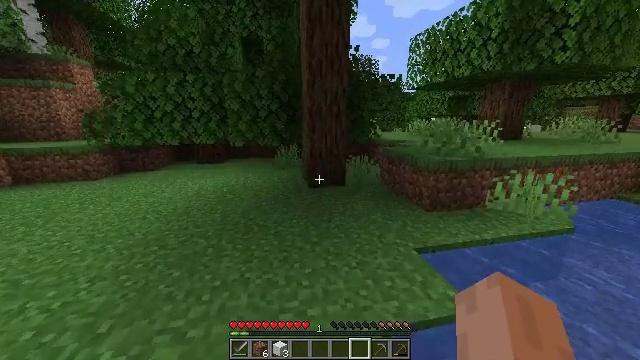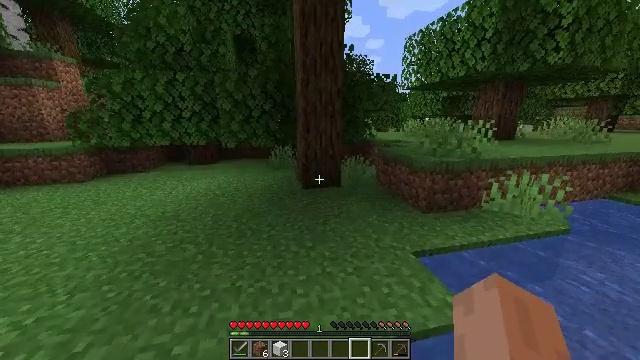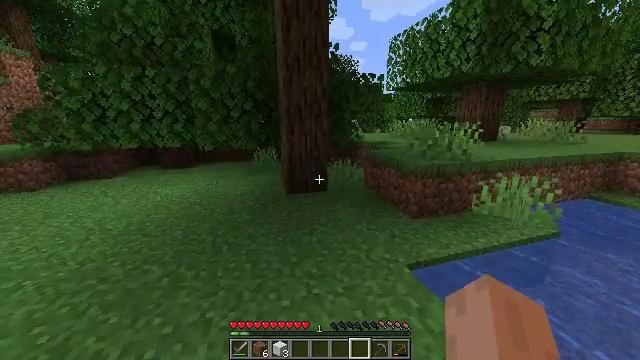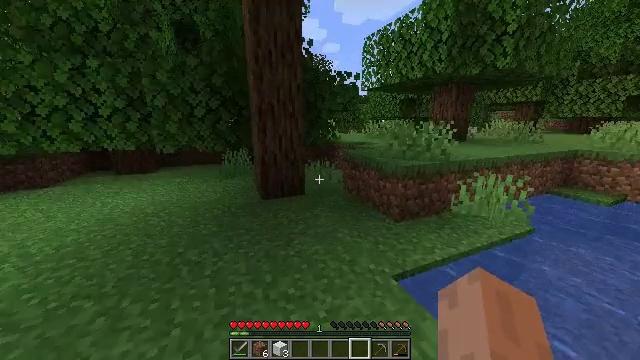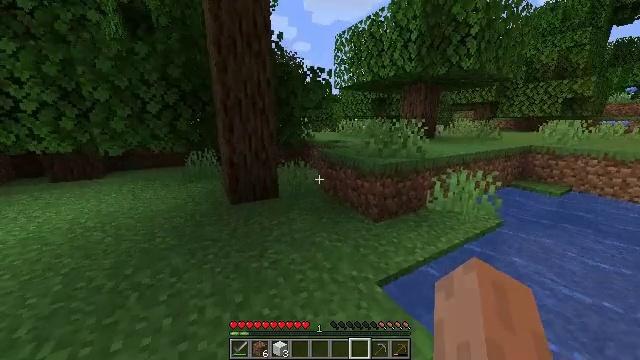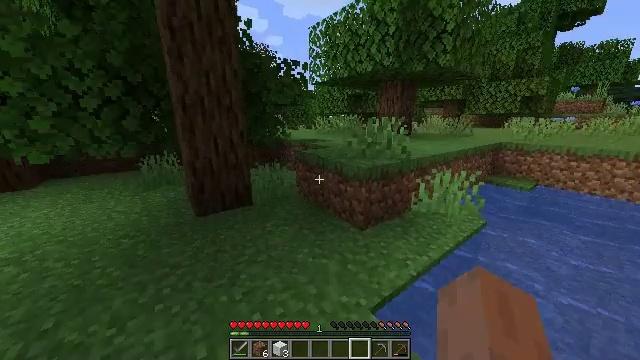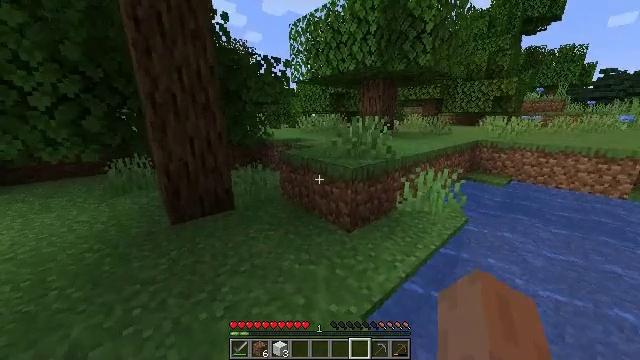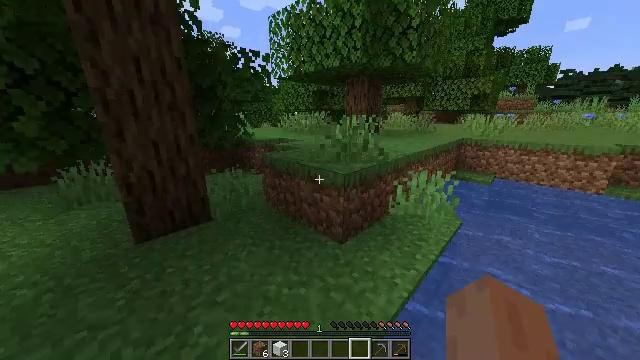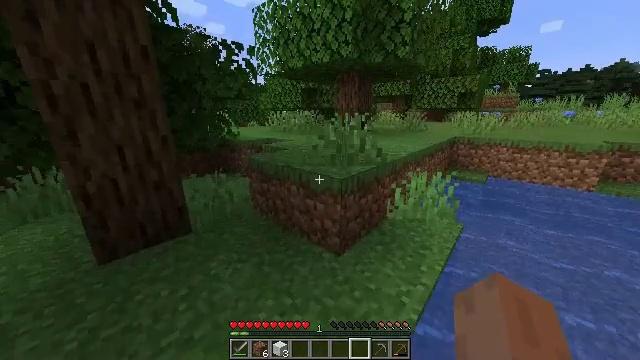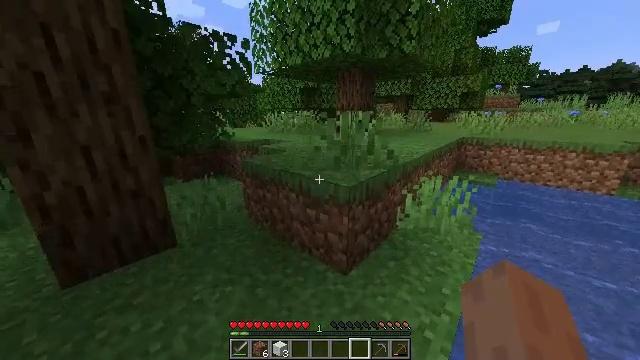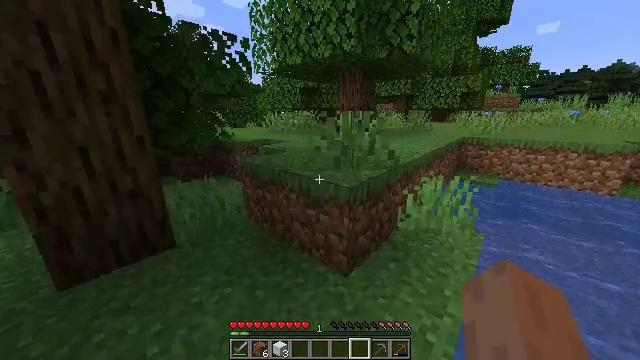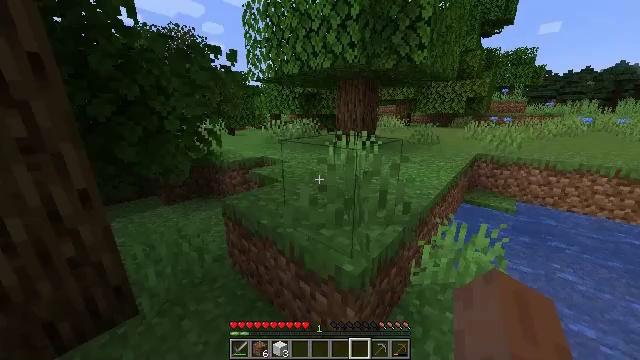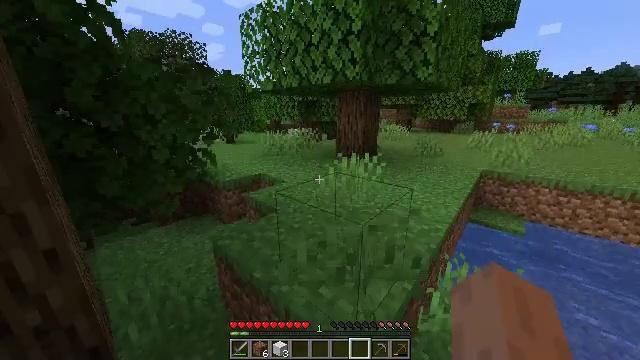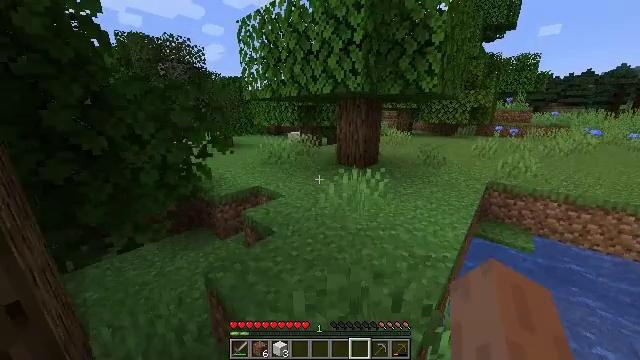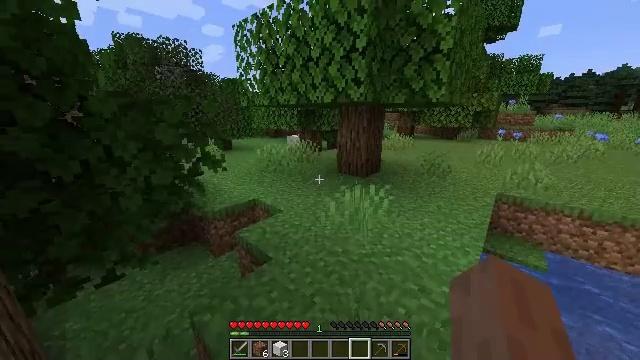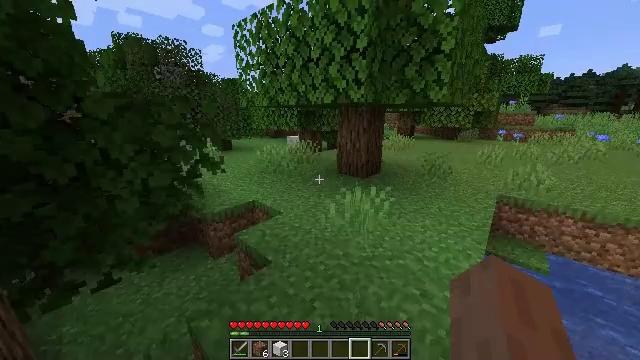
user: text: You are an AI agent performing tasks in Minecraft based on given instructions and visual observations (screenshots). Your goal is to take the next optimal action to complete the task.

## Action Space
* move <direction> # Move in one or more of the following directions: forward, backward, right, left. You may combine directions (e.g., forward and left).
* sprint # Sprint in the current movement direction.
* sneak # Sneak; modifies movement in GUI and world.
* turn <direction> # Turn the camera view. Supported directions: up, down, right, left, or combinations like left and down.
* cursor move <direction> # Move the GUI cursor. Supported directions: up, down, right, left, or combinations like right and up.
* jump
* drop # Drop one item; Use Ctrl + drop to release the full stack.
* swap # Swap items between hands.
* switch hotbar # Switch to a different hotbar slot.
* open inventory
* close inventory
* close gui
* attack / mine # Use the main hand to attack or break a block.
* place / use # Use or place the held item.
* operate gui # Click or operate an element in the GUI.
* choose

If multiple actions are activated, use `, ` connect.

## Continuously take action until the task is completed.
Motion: motion action
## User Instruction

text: Turn raw mutton into cooked mutton in the furnace.
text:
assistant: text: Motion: move forward, turn right
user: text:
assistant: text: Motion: move forward, turn right
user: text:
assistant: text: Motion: move forward, turn right
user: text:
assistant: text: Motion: move forward, turn right
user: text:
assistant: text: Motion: move forward, turn right
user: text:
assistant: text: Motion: move forward, turn right
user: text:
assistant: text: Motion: move forward, turn right
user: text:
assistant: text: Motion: move forward, turn right
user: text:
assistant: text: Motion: move forward
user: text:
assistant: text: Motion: move forward
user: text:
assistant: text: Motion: move forward, jump
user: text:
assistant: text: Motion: move forward, jump
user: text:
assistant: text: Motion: move forward, jump
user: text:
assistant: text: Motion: move forward, jump
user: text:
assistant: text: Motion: move forward, jump
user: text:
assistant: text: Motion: move forward, jump
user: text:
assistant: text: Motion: move forward
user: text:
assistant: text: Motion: move forward
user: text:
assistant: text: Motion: move forward
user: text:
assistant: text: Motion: move forward
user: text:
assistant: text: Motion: move forward, turn left
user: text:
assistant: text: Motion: move forward, turn left
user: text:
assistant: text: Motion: move forward, turn left and up
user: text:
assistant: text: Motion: move forward, turn left
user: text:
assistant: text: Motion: move forward, turn left
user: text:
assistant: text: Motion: move forward, turn left
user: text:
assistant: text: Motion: move forward, turn left
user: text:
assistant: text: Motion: move forward, turn left
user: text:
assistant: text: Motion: move forward
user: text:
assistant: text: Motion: move forward